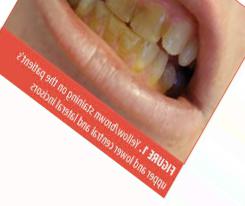
Condition: Tooth Discoloration